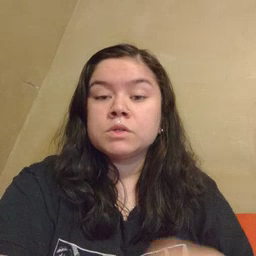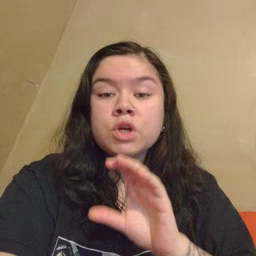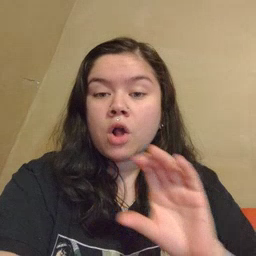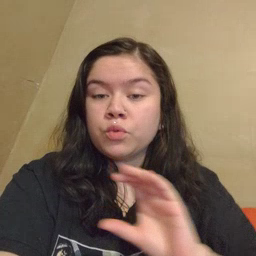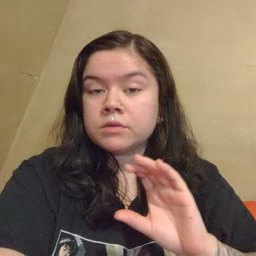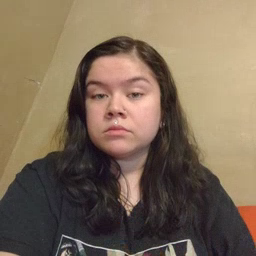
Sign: chocolate